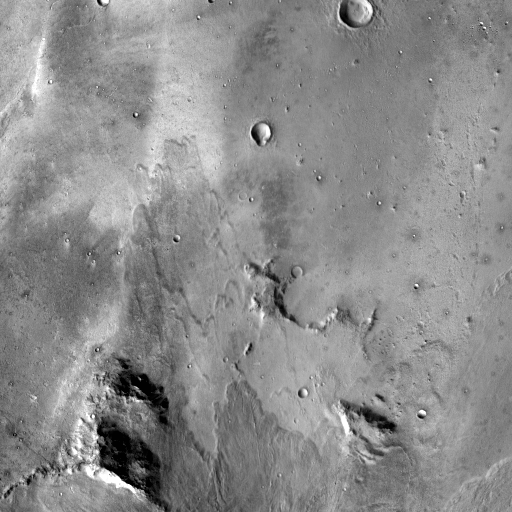
Crater classes present: Background, Other, Layered, Buried, Secondary